Field crop: tomato
Growth stage: 2
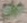
Species: solanum